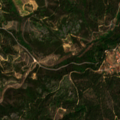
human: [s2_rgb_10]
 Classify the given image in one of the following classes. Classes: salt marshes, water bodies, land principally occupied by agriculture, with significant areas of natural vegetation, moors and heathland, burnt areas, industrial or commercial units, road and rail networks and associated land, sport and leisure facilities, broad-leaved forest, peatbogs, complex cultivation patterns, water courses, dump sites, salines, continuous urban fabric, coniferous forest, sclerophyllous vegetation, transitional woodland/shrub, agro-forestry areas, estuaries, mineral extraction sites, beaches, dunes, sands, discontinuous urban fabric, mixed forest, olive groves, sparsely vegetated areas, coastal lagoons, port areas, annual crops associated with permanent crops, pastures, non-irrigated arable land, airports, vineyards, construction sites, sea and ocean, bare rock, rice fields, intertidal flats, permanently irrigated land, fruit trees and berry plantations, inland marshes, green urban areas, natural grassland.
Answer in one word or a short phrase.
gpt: coniferous forest, mixed forest, transitional woodland/shrub